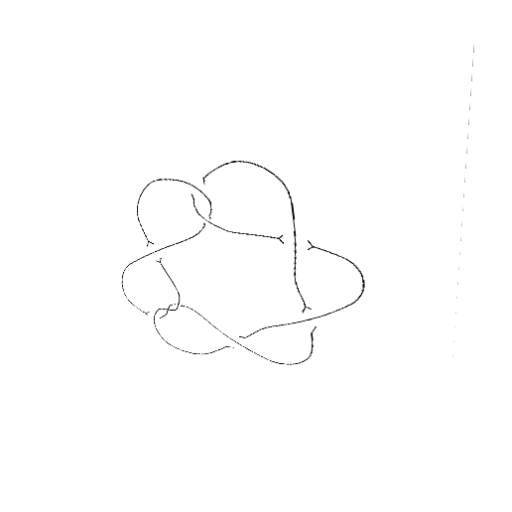
Crossing number: 9